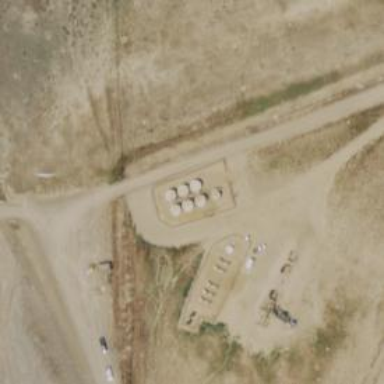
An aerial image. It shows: Storage tank that is man-made.